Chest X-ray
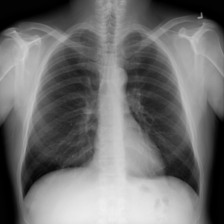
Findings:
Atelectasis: negative
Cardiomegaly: negative
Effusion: negative
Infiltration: positive
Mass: negative
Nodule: negative
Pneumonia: negative
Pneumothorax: negative
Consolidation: negative
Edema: negative
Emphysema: negative
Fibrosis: negative
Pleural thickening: negative
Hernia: negative